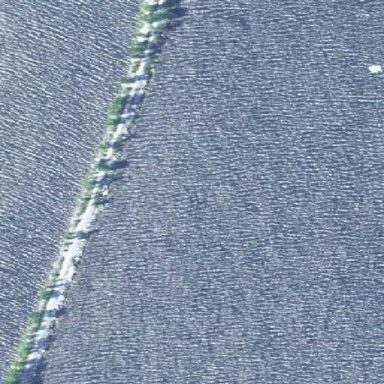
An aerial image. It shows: Breakwater structure.